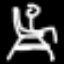
Label: chair